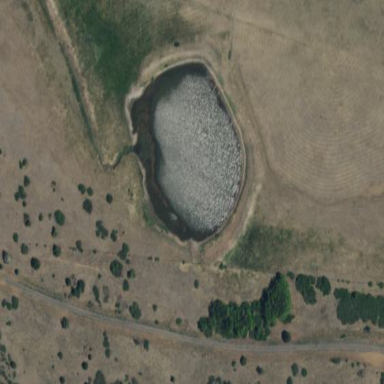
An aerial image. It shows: Water storage reservoir used for land purposes.